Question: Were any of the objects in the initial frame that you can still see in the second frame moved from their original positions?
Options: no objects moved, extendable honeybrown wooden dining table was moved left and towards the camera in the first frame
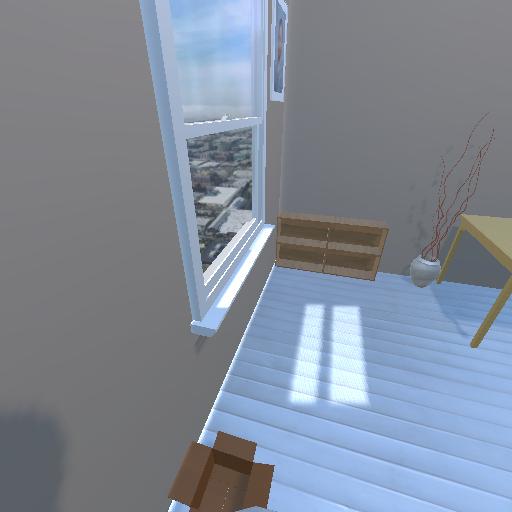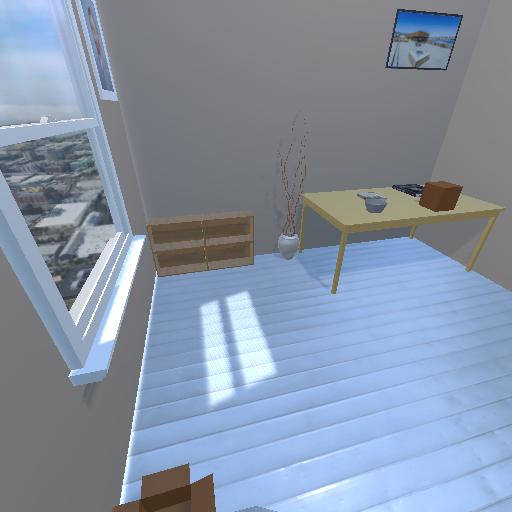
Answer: no objects moved